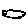
Label: cloud